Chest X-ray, AP view. Patient: 67 years old, sex F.
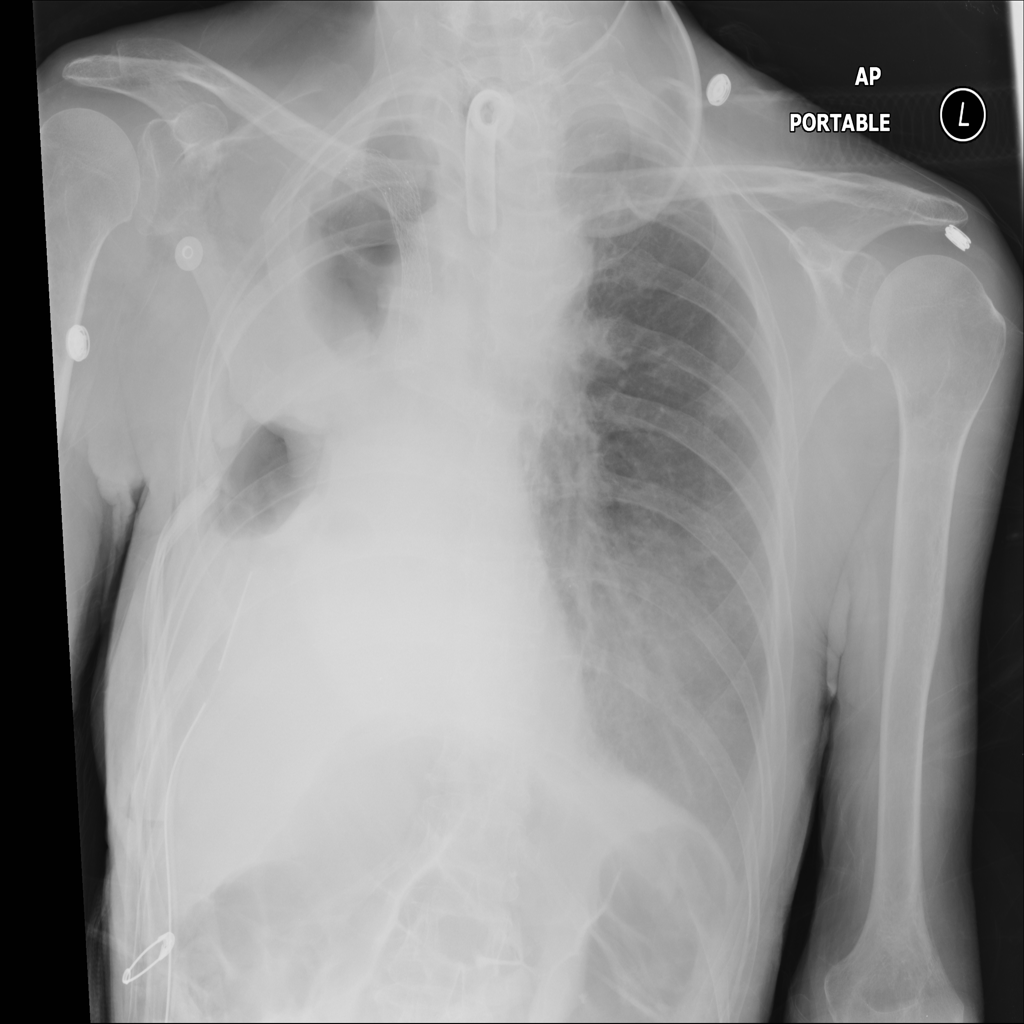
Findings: Effusion, Pneumothorax